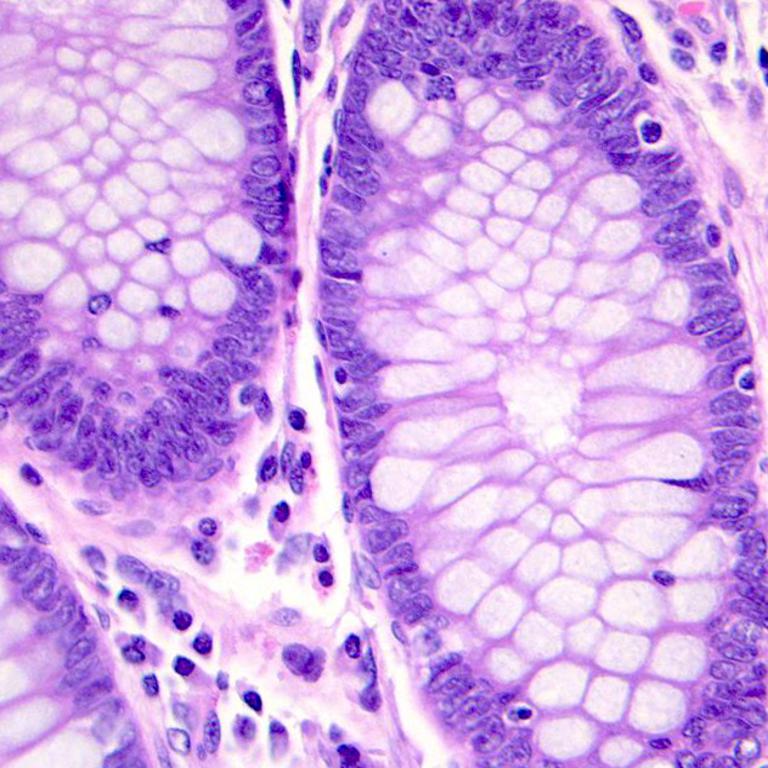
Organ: colon
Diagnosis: benign